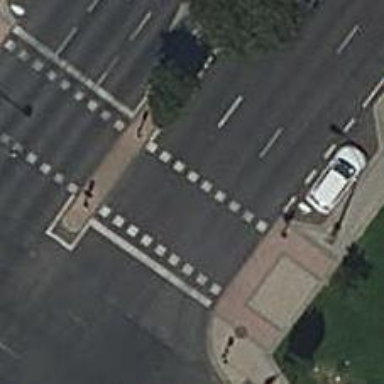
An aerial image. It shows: Zebra crossing with traffic signals. The crossing is marked by traffic lights.